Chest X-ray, PA view. Patient: 65 years old, sex M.
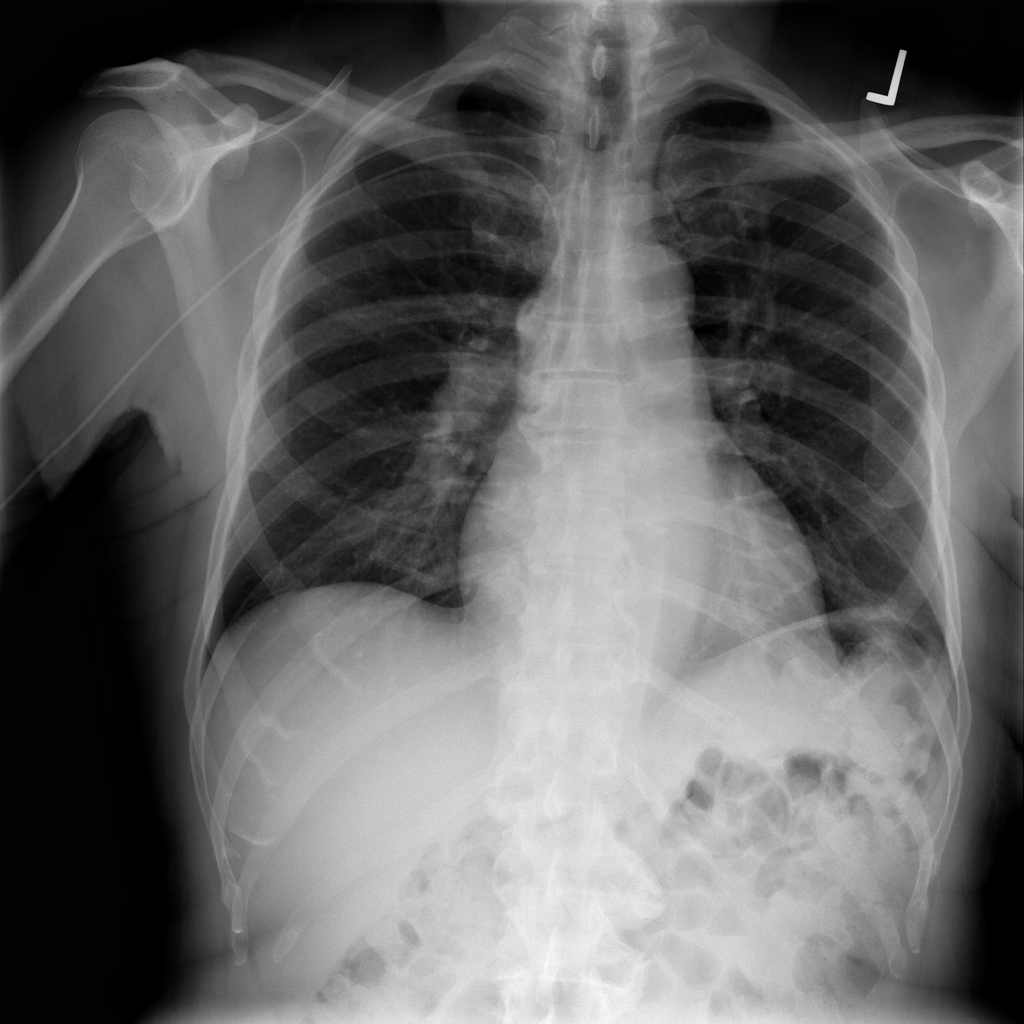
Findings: No Finding